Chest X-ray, PA view. Patient: 64 years old, sex M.
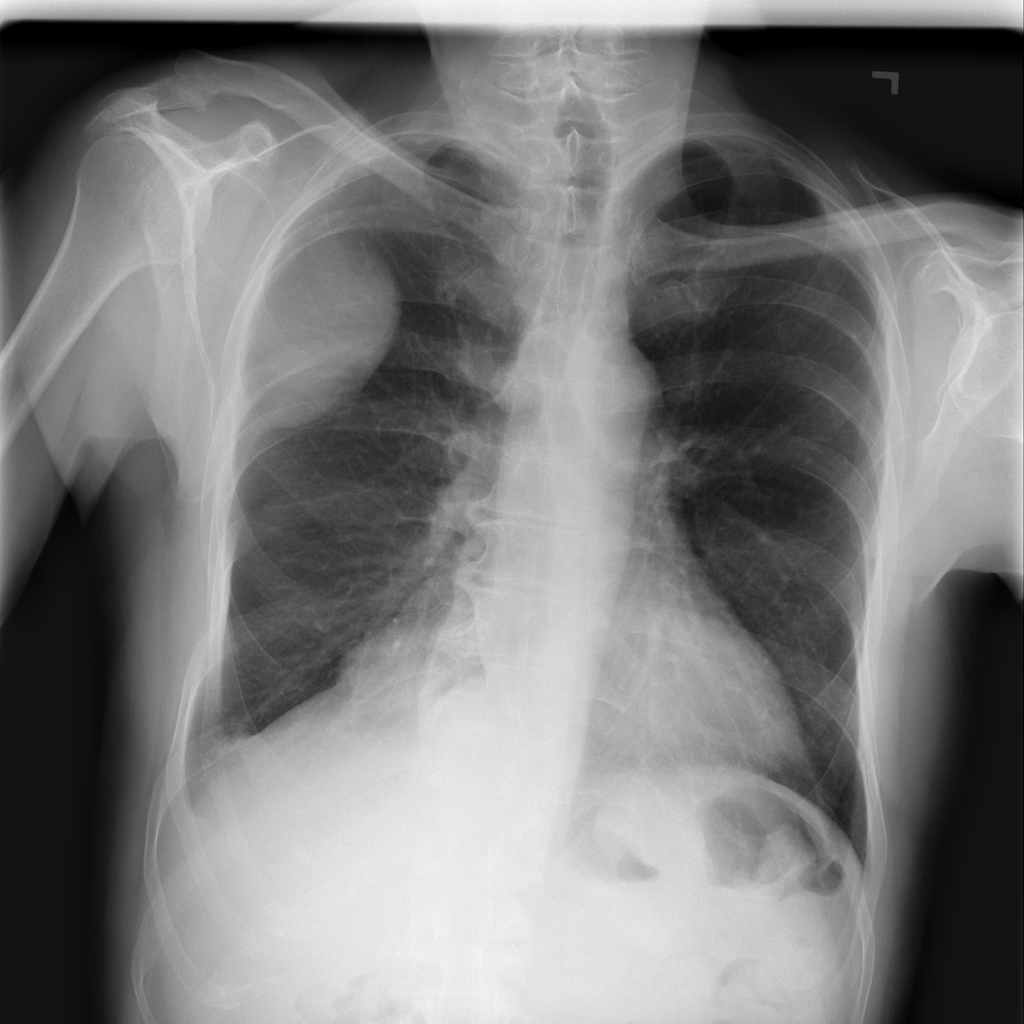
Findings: Mass, Pleural_Thickening